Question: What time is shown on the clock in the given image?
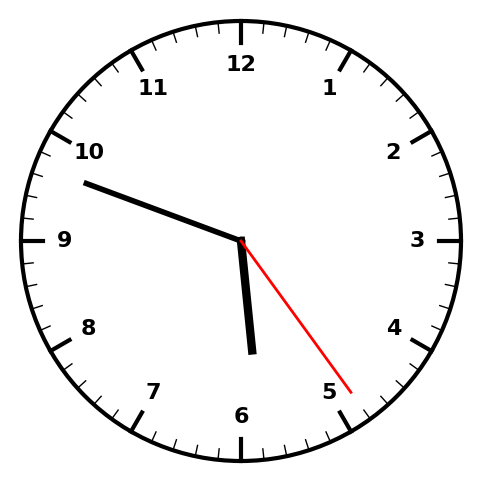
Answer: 05:48:24